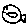
Label: fish